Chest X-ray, PA view. Patient: 56 years old, sex F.
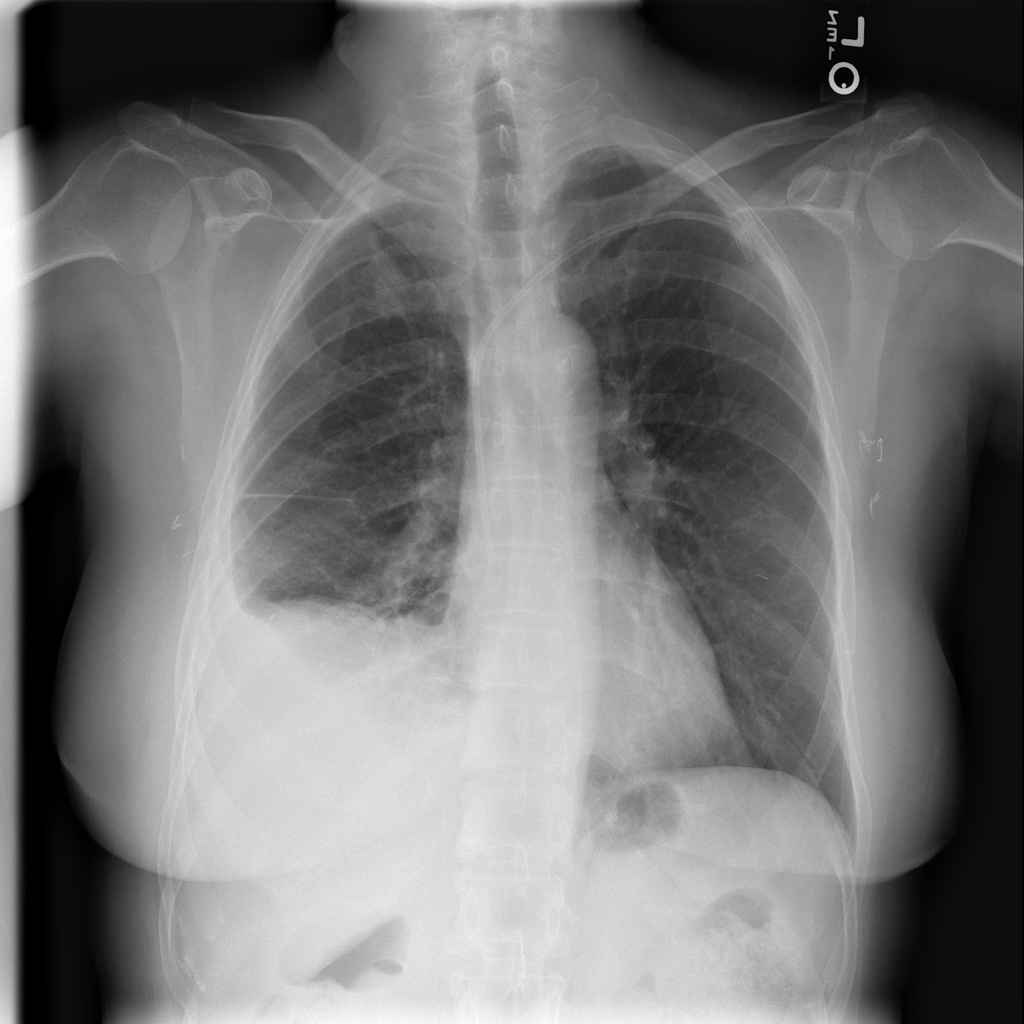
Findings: Effusion